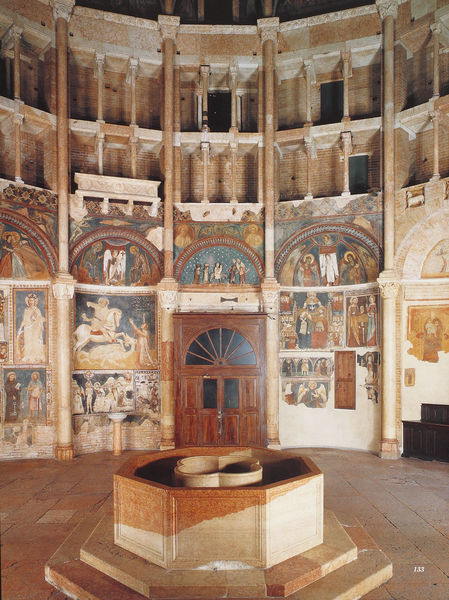
Titel: Baptisterium in Parma
Standort: Parma, Baptisterium (EU - I - Emilia-Romagna)
Schlagwörter: menschen, fenster, raum, säule, säulen, tür, malerei, architektur, stein, bild, kirche, boden, innen, brunnen, reiter, engel, balkon, schiff, bilder, bogen, türe, figuren, rundbogen, treppe, stufen, galerie, kirch, fresken, heilige, taufbecken, taufstein, gemäls, gemäsde